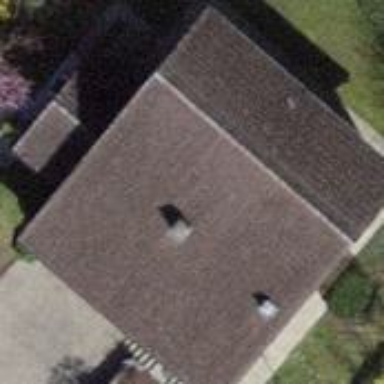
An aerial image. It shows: Building with tile roof.